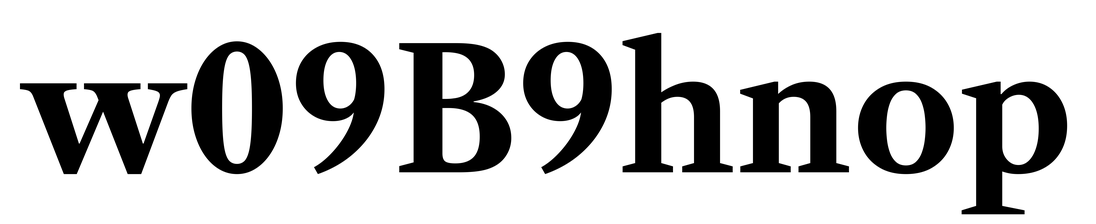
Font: LibreCaslonText_Bold